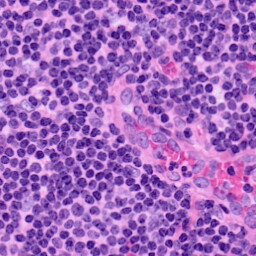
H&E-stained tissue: LymphNode